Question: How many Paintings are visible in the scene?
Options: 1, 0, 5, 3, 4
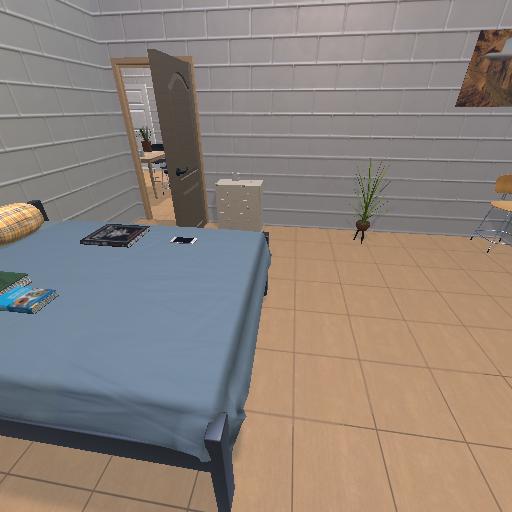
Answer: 1